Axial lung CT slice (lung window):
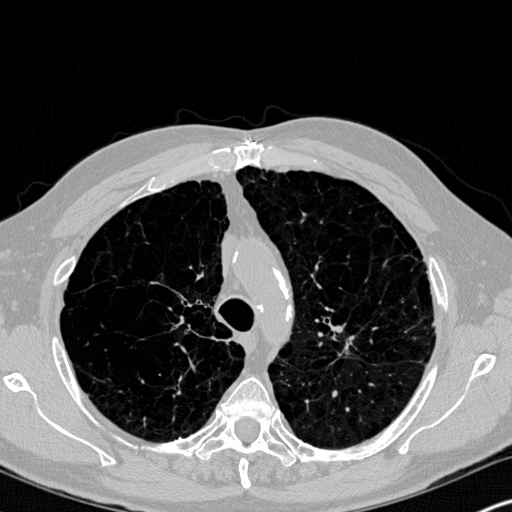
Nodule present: no